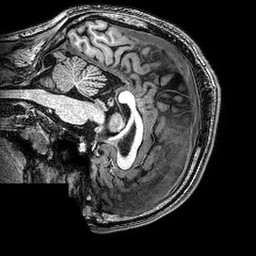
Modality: T1w
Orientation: sagittal
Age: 20
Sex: male
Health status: healthy
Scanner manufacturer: philips
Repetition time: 0.008211 s
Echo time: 0.00377 s